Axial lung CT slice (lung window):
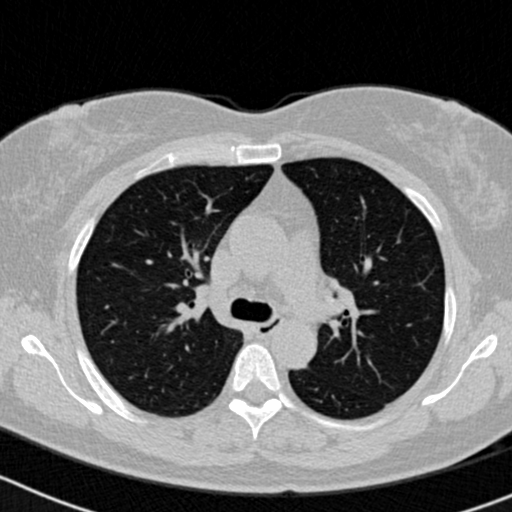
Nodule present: no